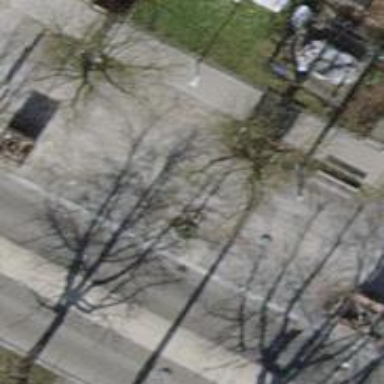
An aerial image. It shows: Tree-lined avenue.